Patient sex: M
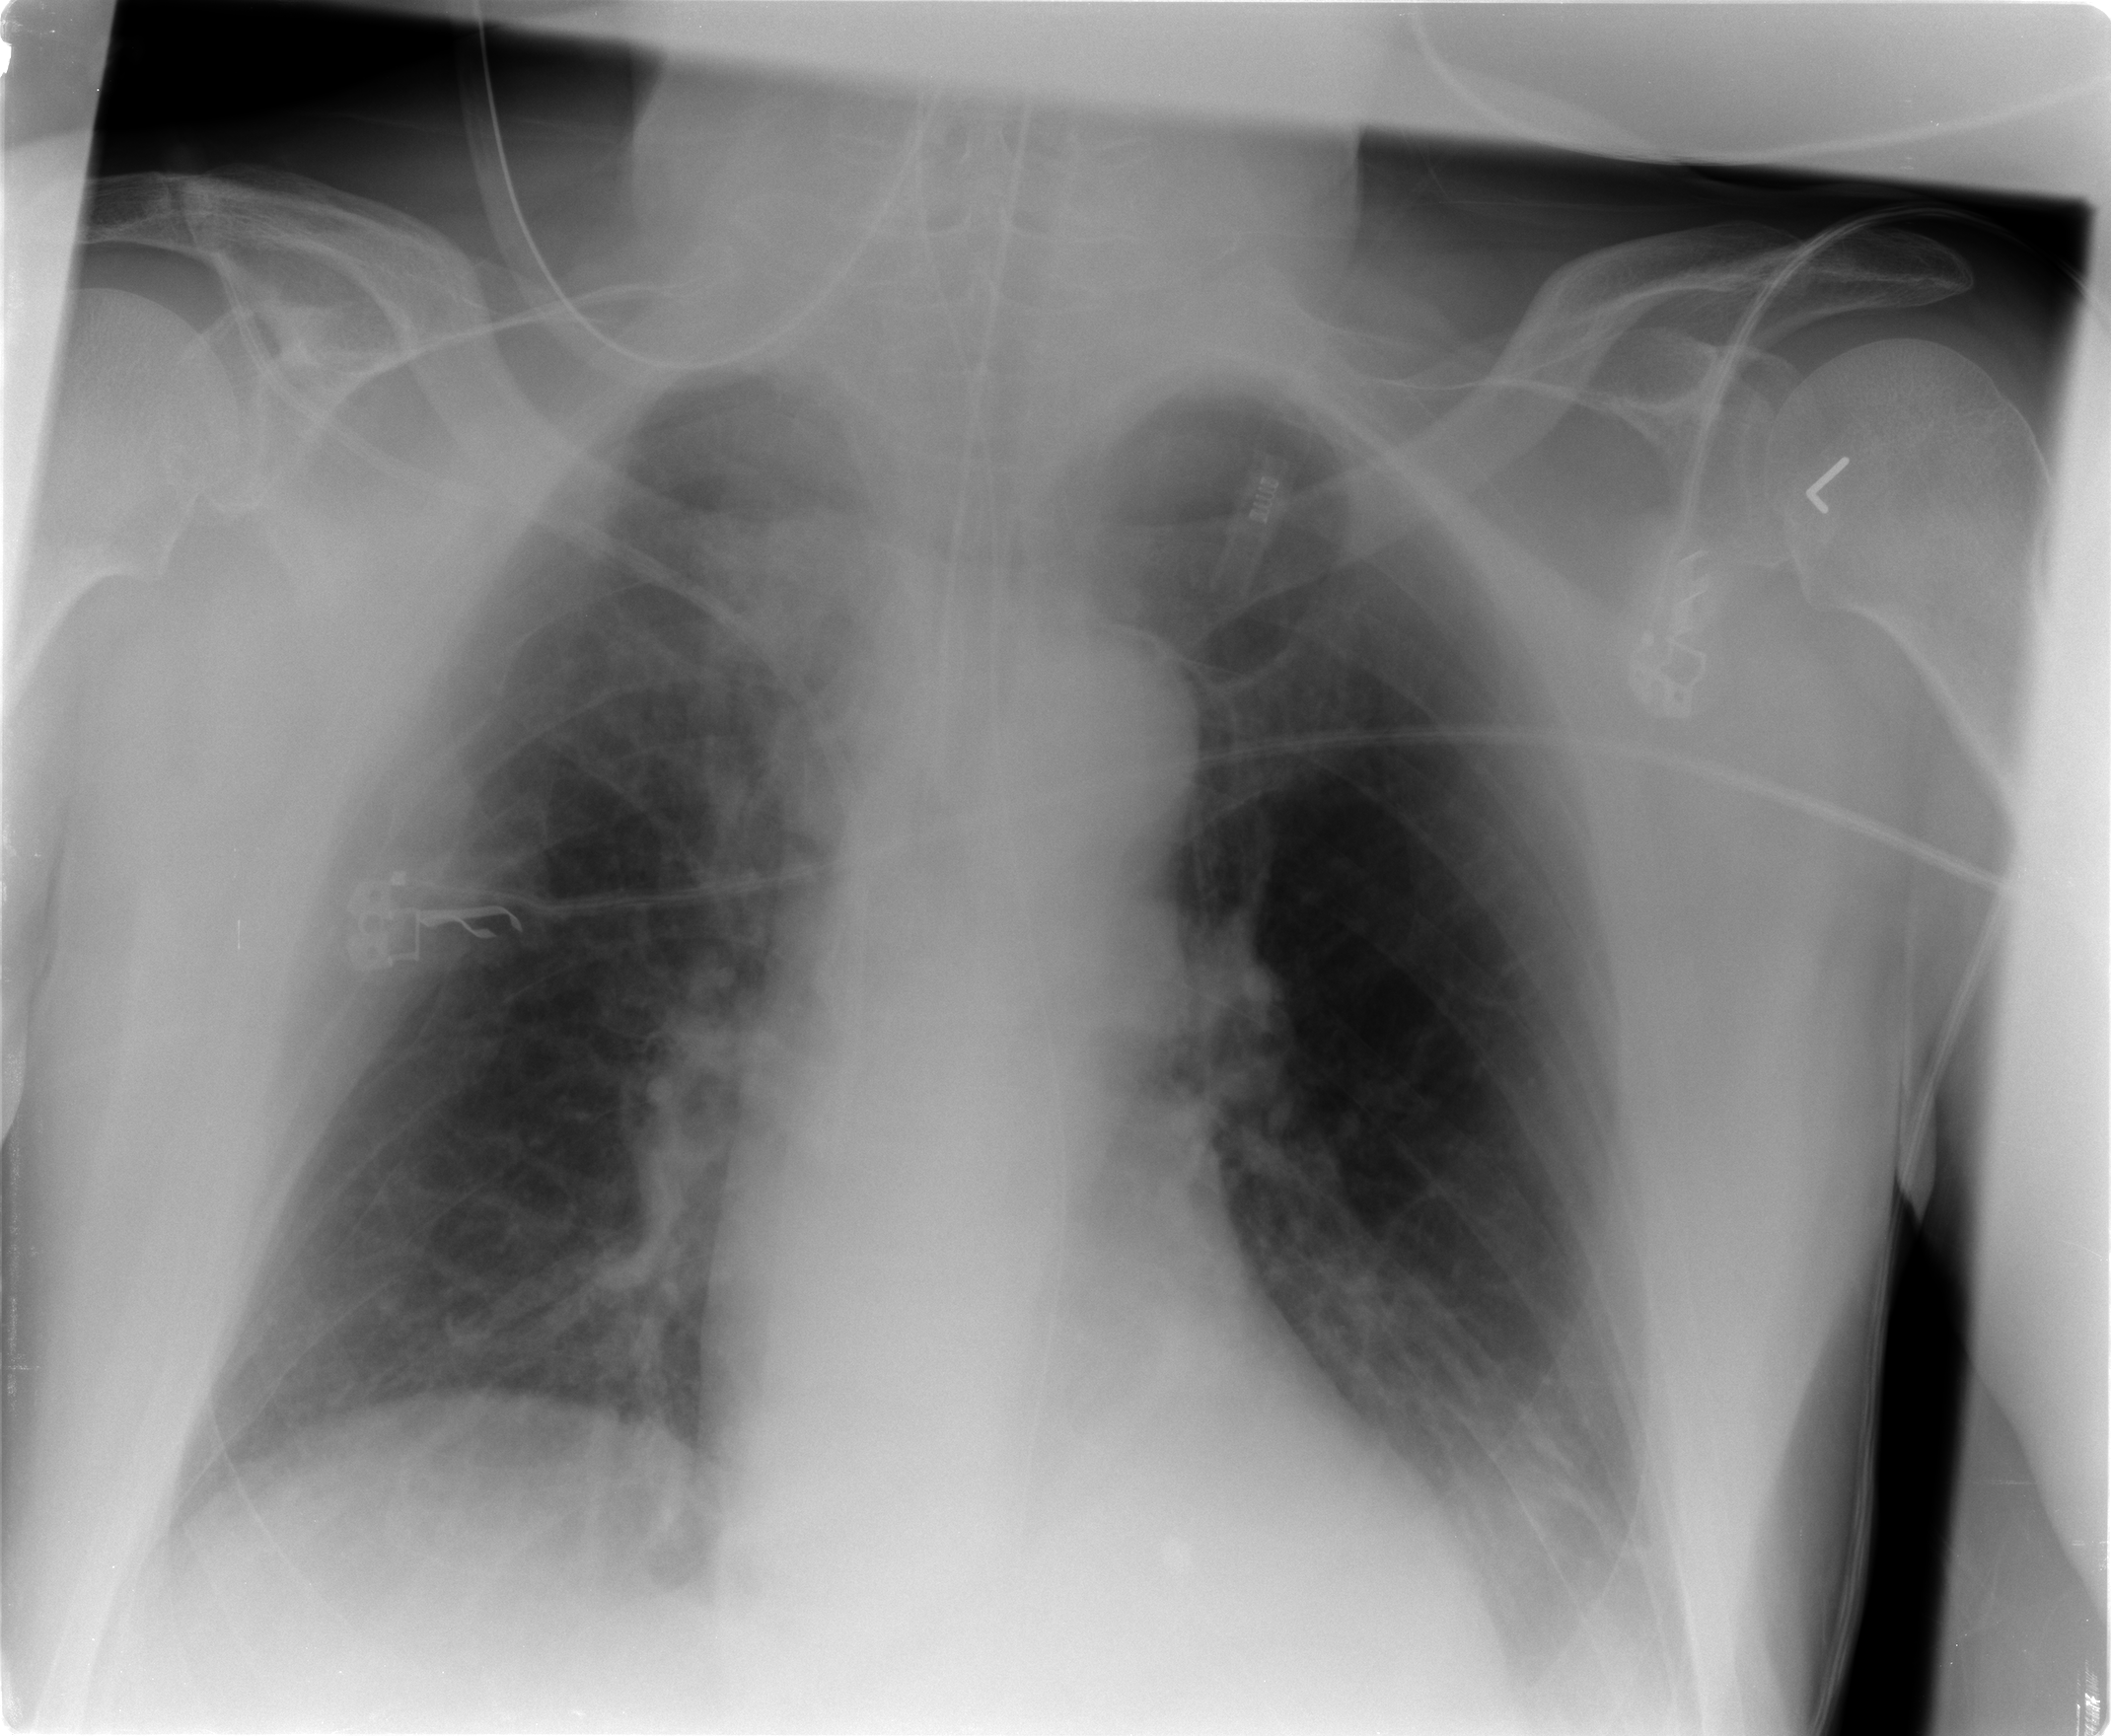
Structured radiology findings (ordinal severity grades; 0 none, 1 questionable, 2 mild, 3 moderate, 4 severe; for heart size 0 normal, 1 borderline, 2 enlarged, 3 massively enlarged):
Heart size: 0
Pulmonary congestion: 2
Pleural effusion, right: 0
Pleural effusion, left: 1
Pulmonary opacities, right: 2
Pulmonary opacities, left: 1
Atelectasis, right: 2
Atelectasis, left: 1